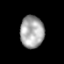
Tissue: prostate
Cell type: T cells
Senescence score: 0.3038
Nuclear area (px): 747
Mean DAPI intensity: 168.095